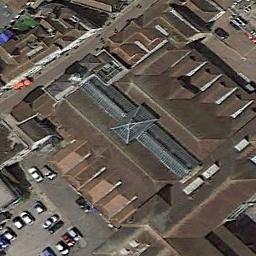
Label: church